Question: Hey so I'm reading this article by Chris Hecker where he has an image of a Parabola surrounded by the a vector field of it's derivative:

However he never mentions how exactly he got the vector field equation, and never even states it. He does say he overlayed the vector field of the slopes in Figure 1, by drawing the solution to the slope equation, dy/dx = 2x, as a short vector at each coordinate on the grid.
in the vector field syntax of
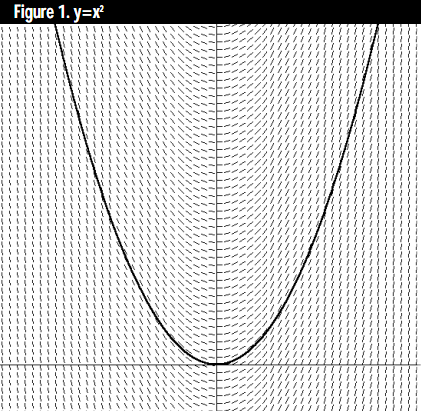
Answer: The would be clearer if it read:
- 'y = x^2''dy/dx = 2x''y = x^2 + C'
---
There are equations at work in the graph above:
1. y = x^2 - The equation for the parabola drawn - This is the one long solid curve
2. y = x^2 + C -The equation for all parabolas that fit on the vector field - C is a constant. This is the equation for all parabolas that fit on that vector field
3. dy/dx = 2x The equation for the slope field. - This is the slope or derivative of the both the curve drawn and all the possible curves that can be drawn with y = x^2 + C for all constant Cs.
Note that 'C' is a constant, since the derivative of 'y = x^2 + C' with any 'C' is '2x'. So the vector field shows how to draw all the different parabolas with different 'C's.
---
So there are two ways to calculate the vector field:
1. Iterate over your desired range of x and y and calculate the slope, dy/dx- 2x independent of y in this case - at each point. This is how the author did it.
2. Draw a bunch of parabolas by slowly varying C in y = x^2 + C over a desired range of - let's say - x calculating y.
---